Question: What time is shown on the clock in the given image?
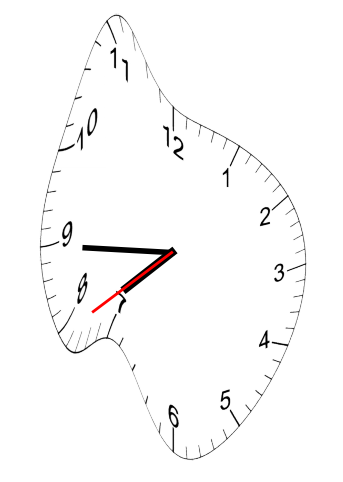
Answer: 07:44:39